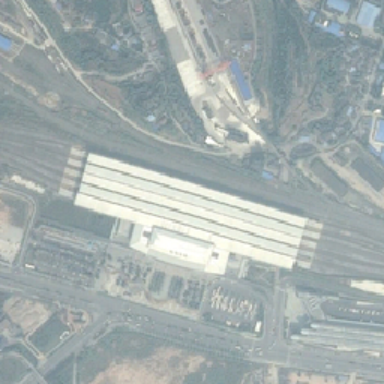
Many railways passed through the city of fog .